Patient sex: F
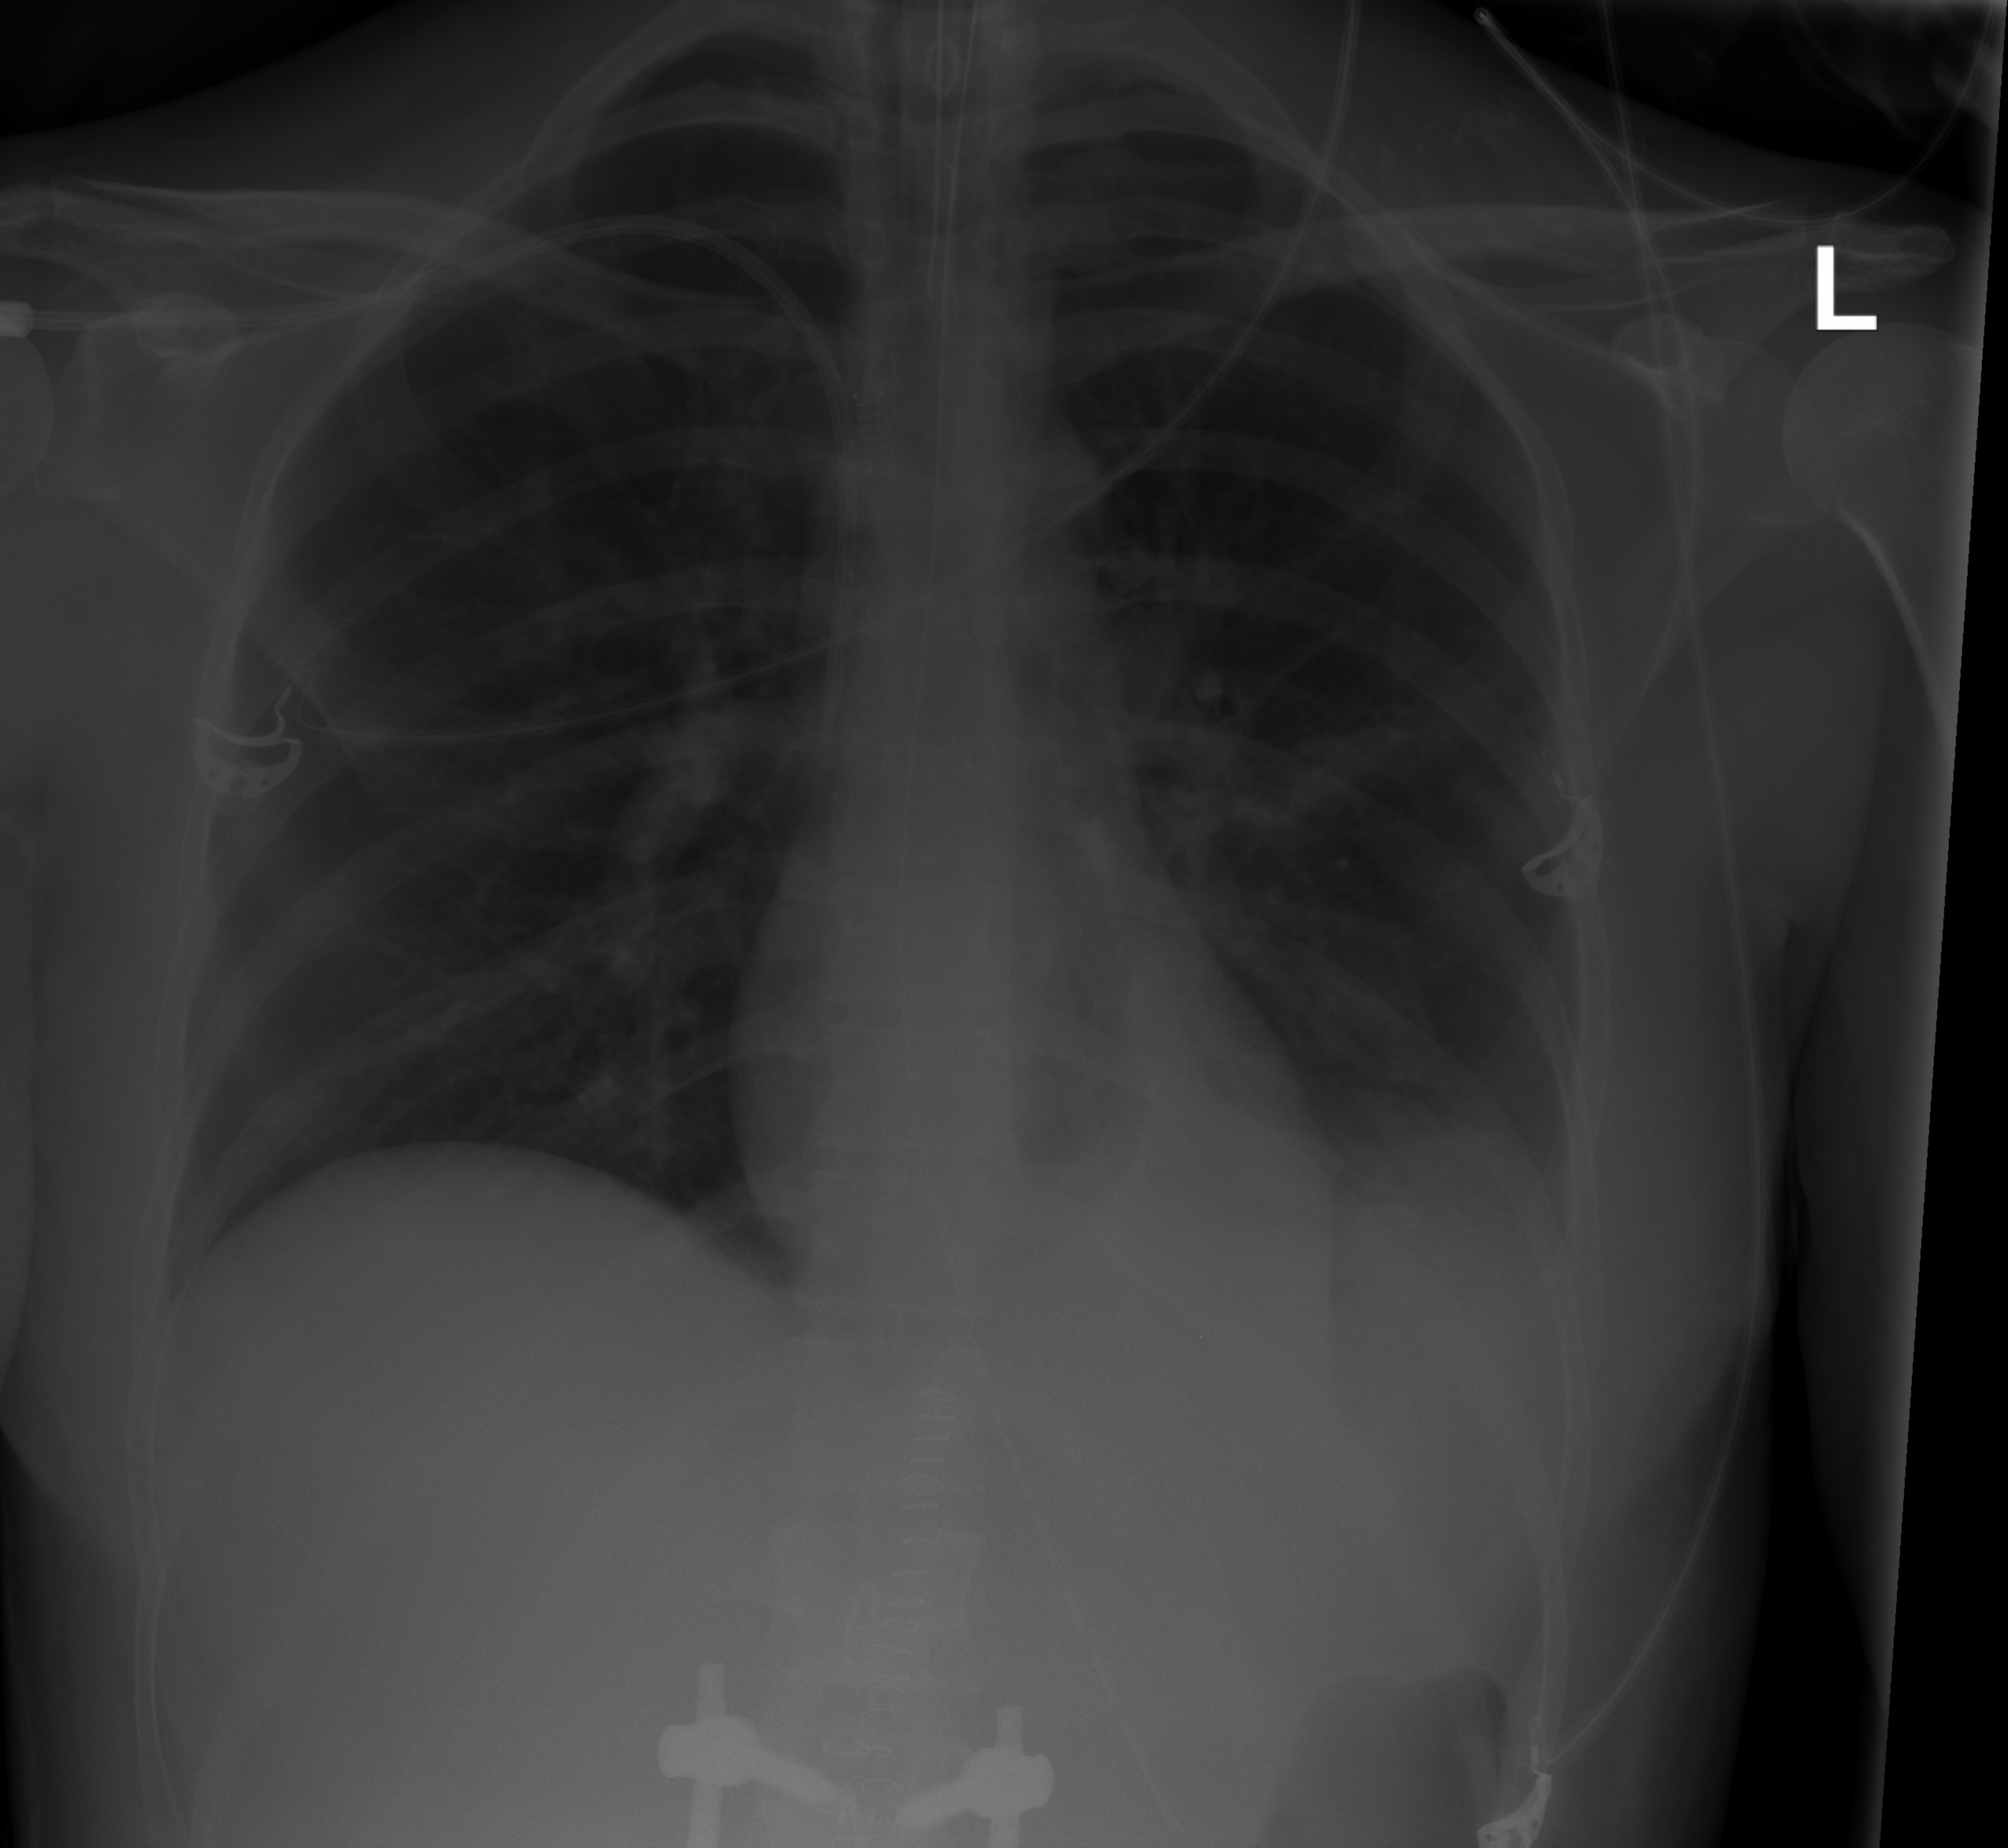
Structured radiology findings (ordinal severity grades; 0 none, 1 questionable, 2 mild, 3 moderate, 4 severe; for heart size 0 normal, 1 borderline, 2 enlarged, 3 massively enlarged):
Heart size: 0
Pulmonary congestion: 0
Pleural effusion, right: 0
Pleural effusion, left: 2
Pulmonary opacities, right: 0
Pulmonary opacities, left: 2
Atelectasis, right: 0
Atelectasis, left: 2